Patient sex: M
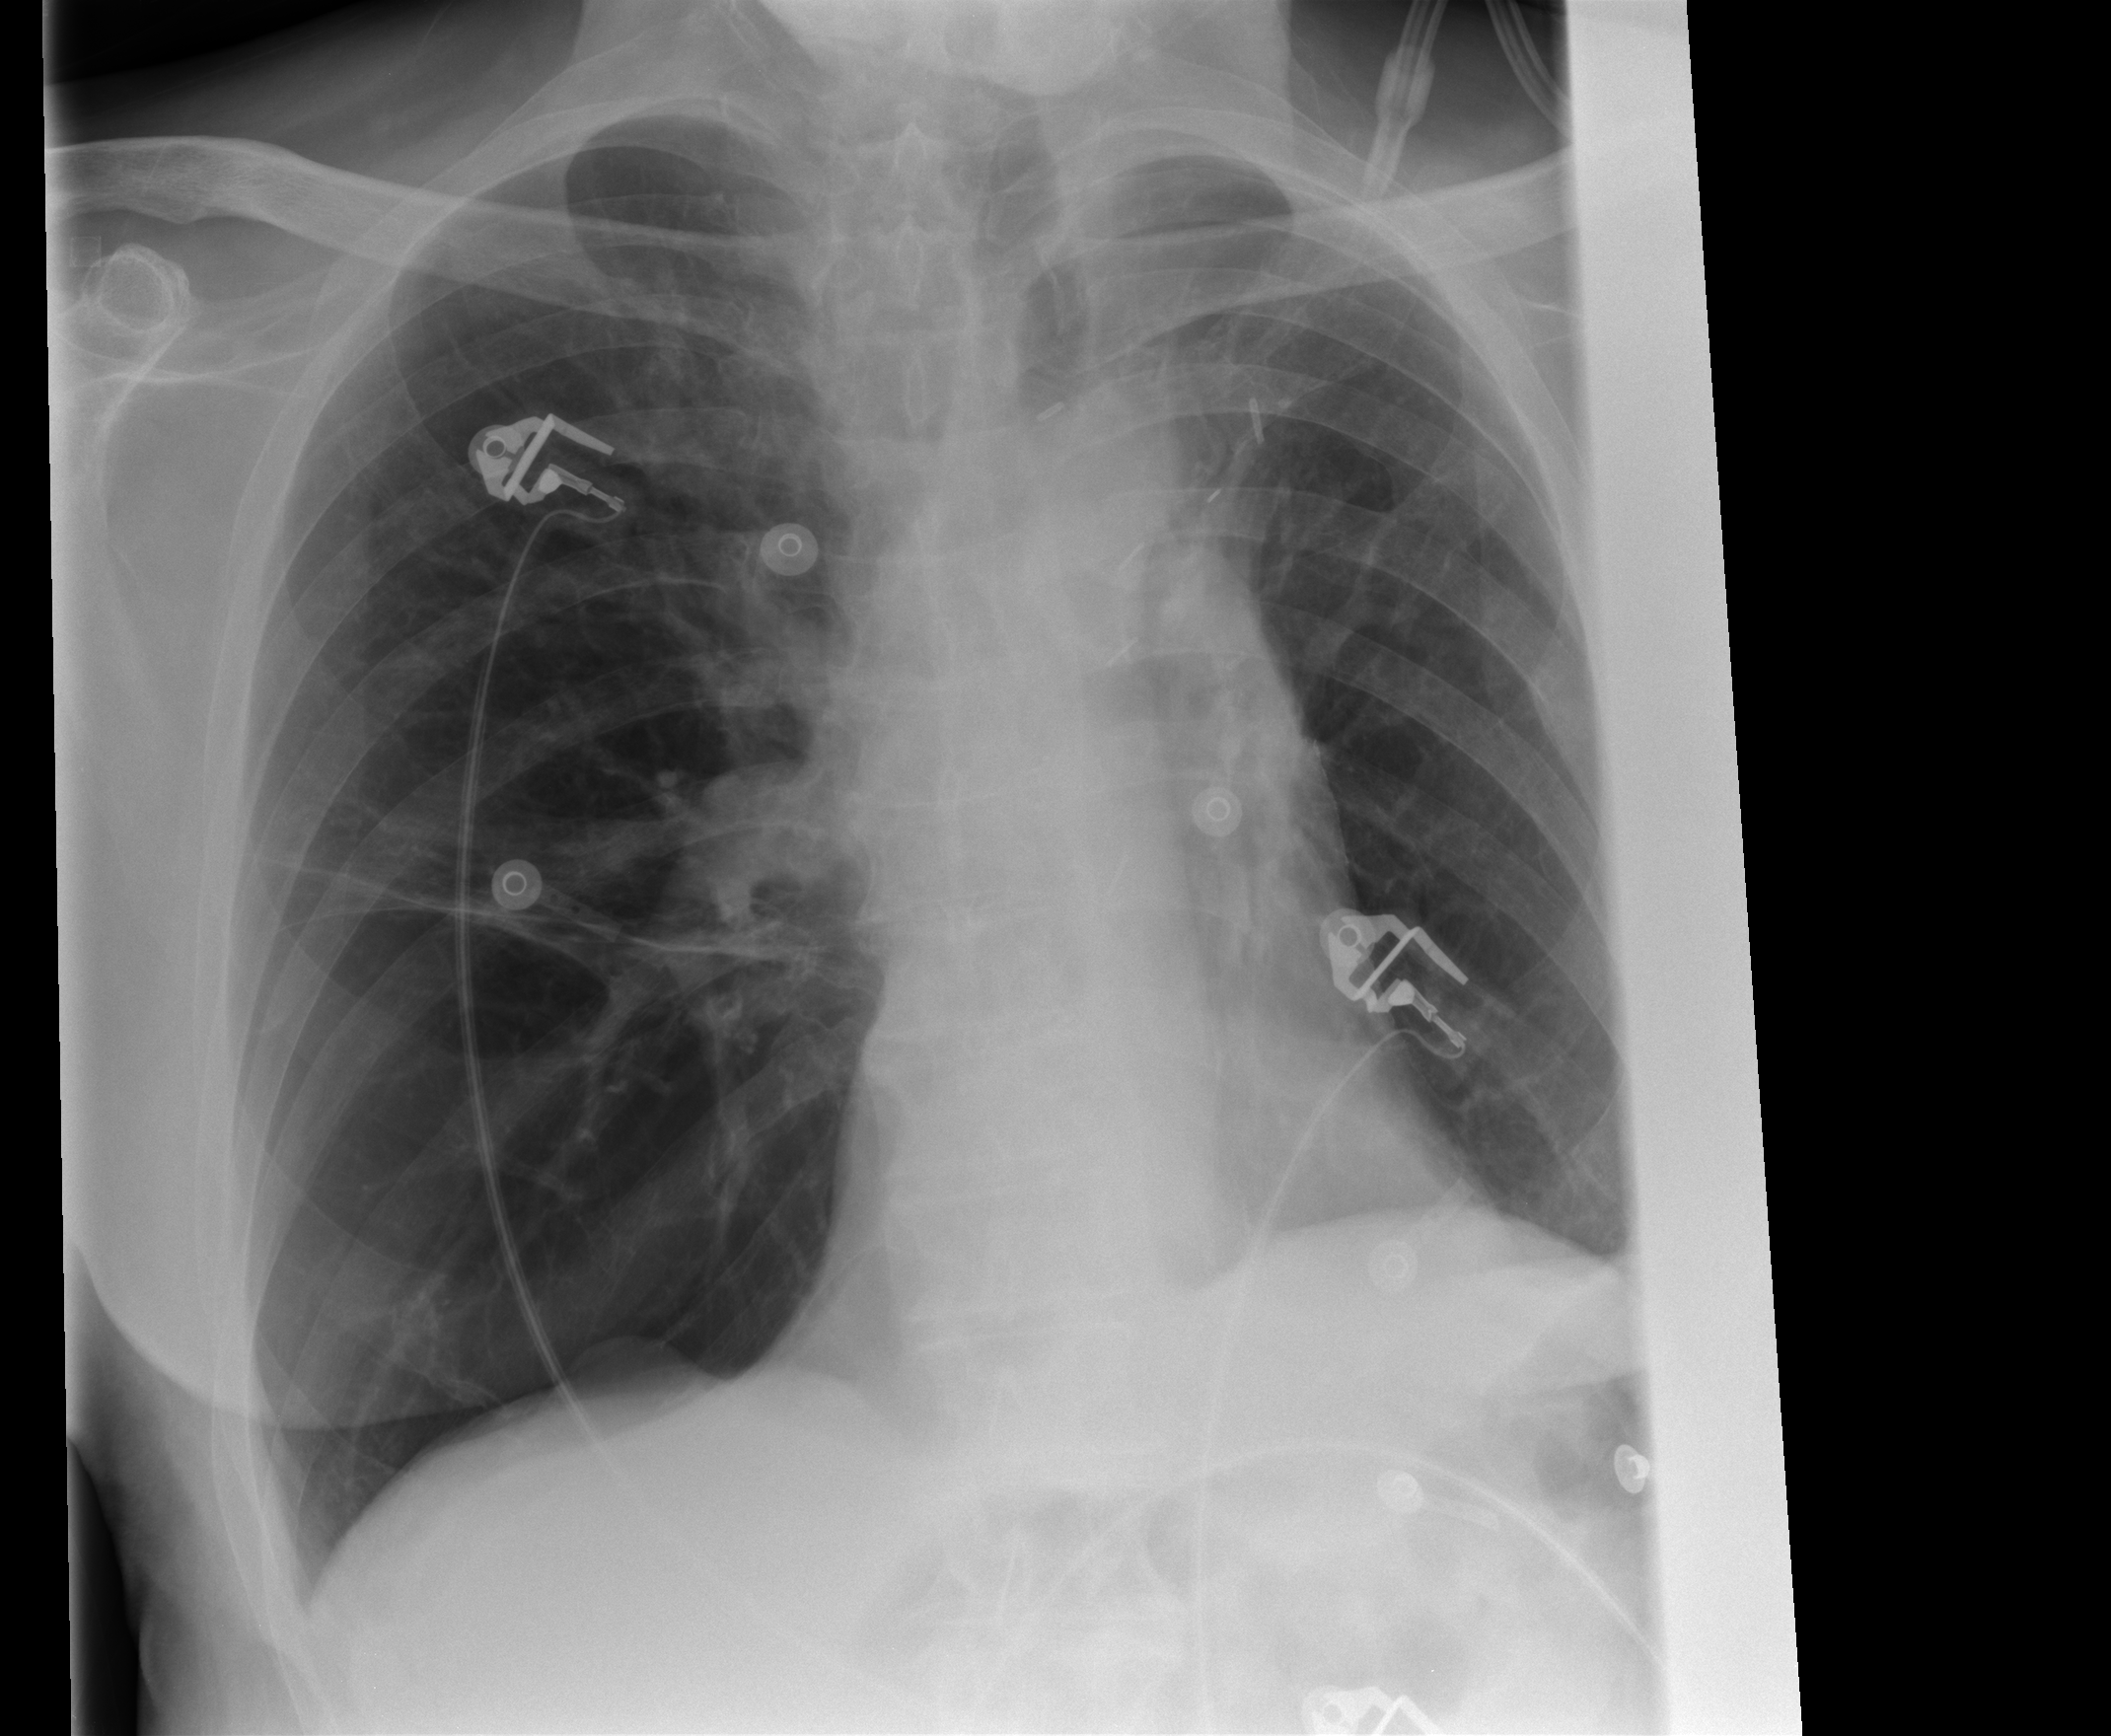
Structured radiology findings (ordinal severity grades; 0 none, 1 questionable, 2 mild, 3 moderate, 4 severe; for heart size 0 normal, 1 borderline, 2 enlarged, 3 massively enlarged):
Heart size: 0
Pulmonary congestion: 0
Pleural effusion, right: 0
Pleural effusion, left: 1
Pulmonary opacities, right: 0
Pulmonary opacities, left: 0
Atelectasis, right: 2
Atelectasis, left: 0